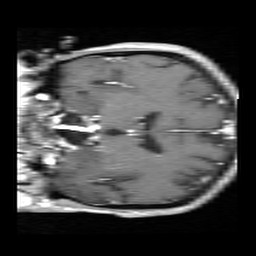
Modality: T1w
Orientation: coronal
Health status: ill
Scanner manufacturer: siemens
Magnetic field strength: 3 T
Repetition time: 0.313 s
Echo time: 0.00281 s